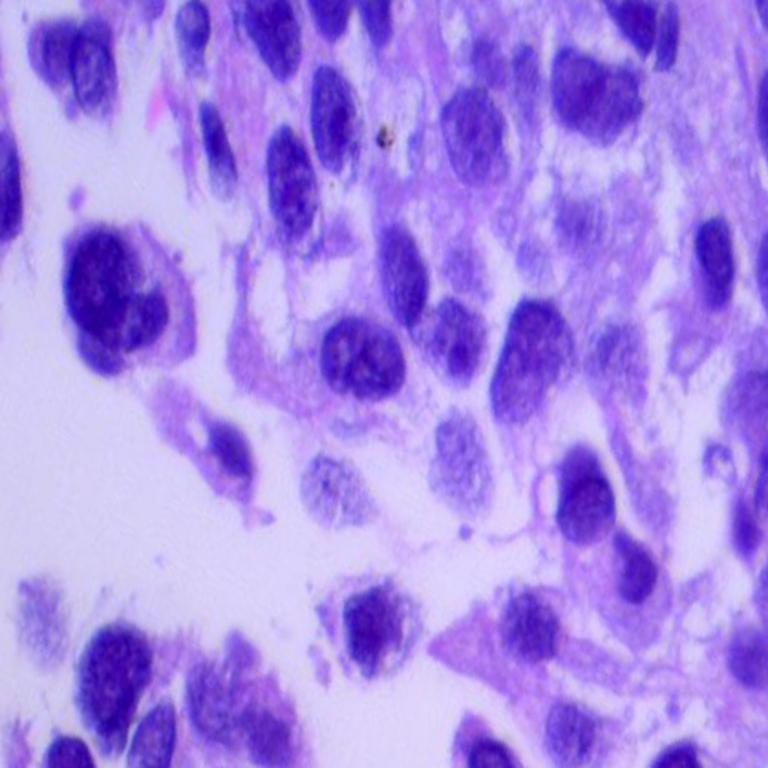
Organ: lung
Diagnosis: adenocarcinomas